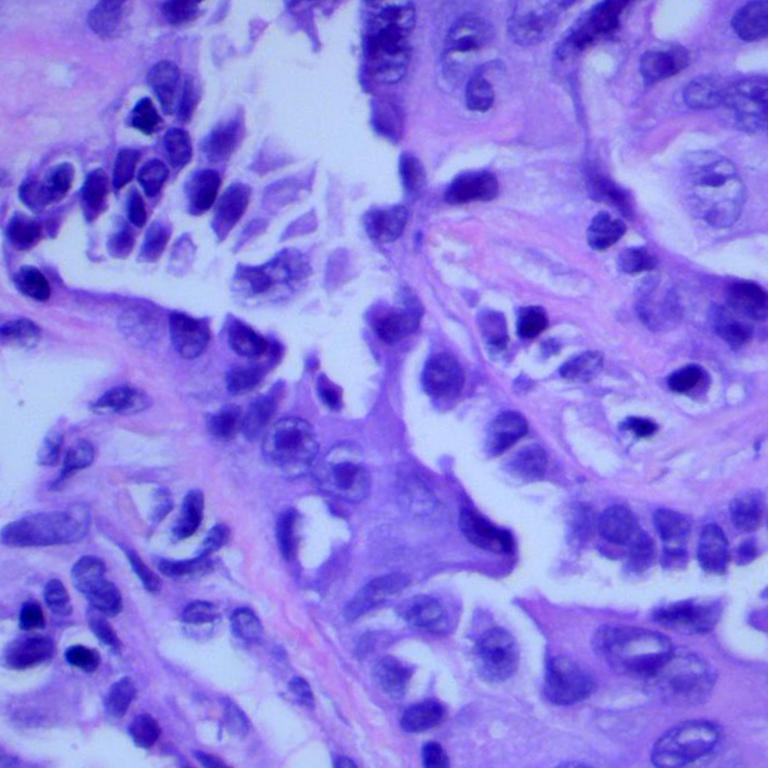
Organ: lung
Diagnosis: adenocarcinomas